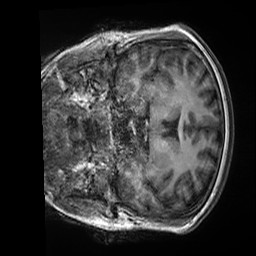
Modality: T1w
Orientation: coronal
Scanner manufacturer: siemens
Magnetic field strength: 3 T
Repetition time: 2.5 s
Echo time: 0.00299 s